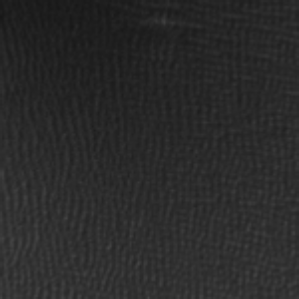
Label: frost